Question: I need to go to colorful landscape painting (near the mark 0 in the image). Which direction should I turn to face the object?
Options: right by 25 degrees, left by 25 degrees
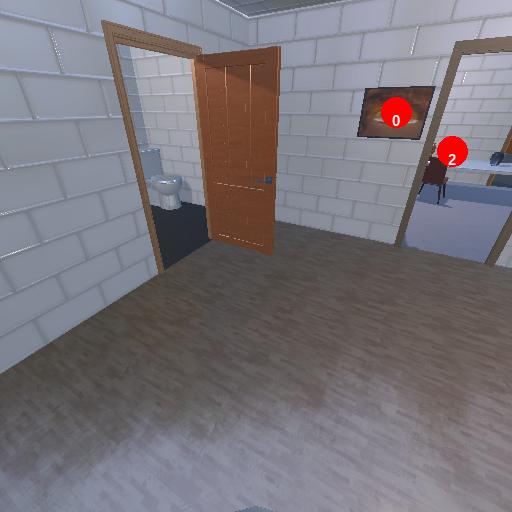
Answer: right by 25 degrees